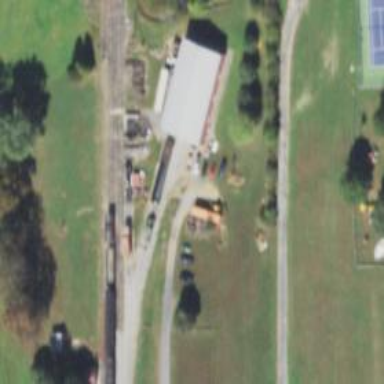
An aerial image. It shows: Preserved railway with spur service.